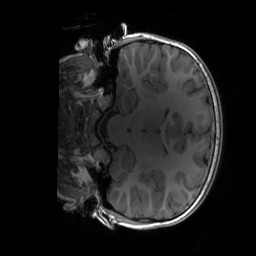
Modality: T1w
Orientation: coronal
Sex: female
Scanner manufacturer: siemens
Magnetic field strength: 3 T
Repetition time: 1.9 s
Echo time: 0.00243 s